Question: I'm trying to apply multiple conditional formatting to a google sheets column. I want two conditions:
needs to equal/contain "Accepted" from a dropdown cell
needs to contain a future due date that is within 14 days to today
I want to highlight C column based on those two conditions being met with a priority flag for Accepted and has a due date within 14 days of today. Here's what I've got so far:
Custom conditional formatting for column C is:
'''
=(A="Assigned")+(B<=TODAY()+14)
'''
What I'd like to see is:
'''
=(A="Assigned")+(B<=TODAY()+14)+(B>=TODAY())
'''
But it's not working. Either I have to specify the exact reference columns (ex: A5) which aren't what I want, or it's not working at all. Any recommendations?

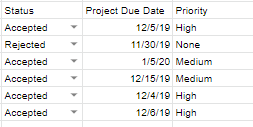
Answer: Yes - just get it right for the first row (say row 2) and the other rows will follow by relative addressing:
'''
=and(A2="Accepted",B2>=today(),B2<=today()+14)
'''
<URL>
If you want to apply the conditional formatting to more than one column, put in dollar signs to anchor the columns:
'''
and($A2="Accepted",$B2>=today(),$B2<=today()+14)
'''